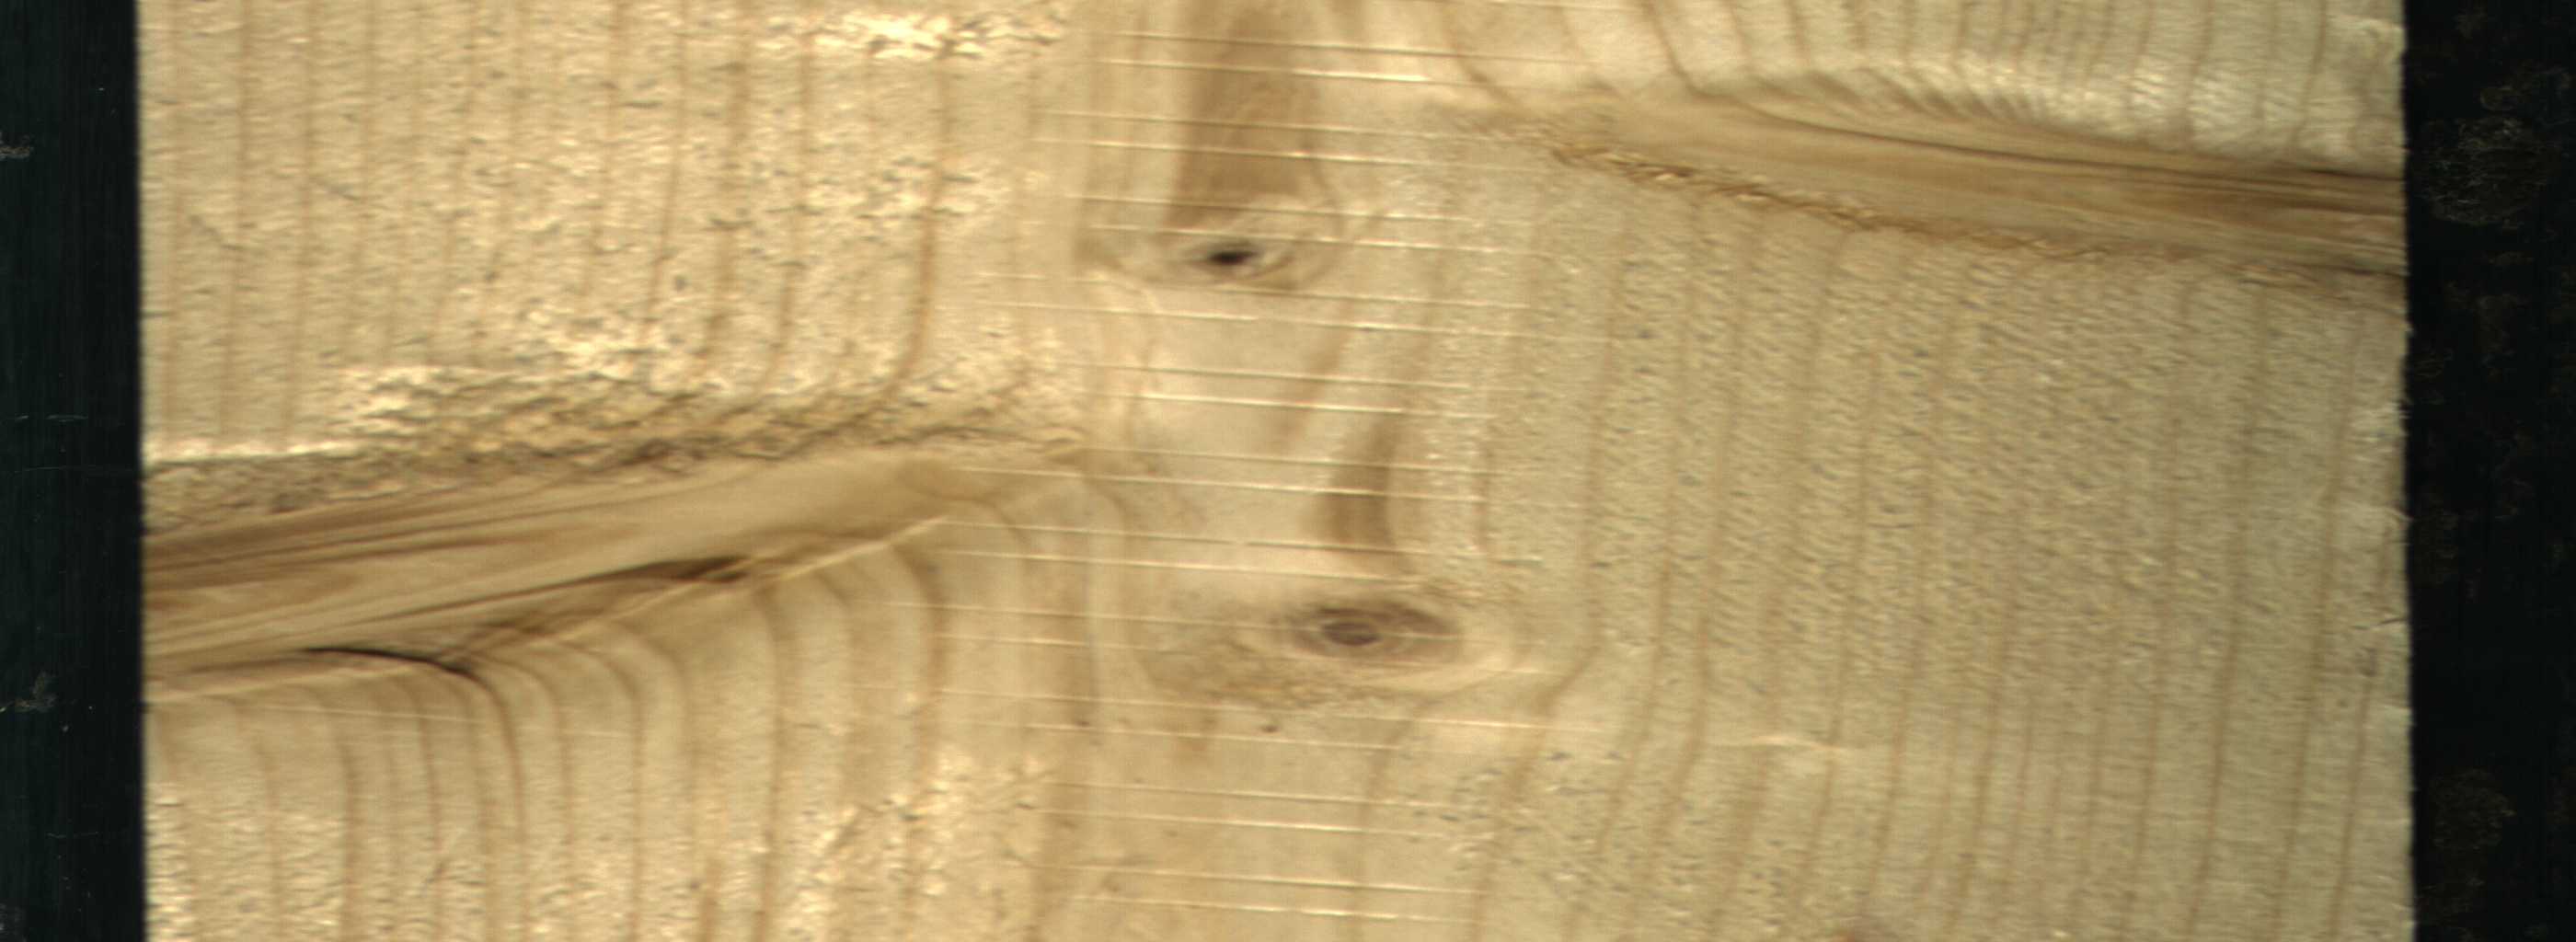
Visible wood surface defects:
Live_Knot
Live_Knot
Live_Knot
Live_Knot